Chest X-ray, AP view. Patient: 64 years old, sex M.
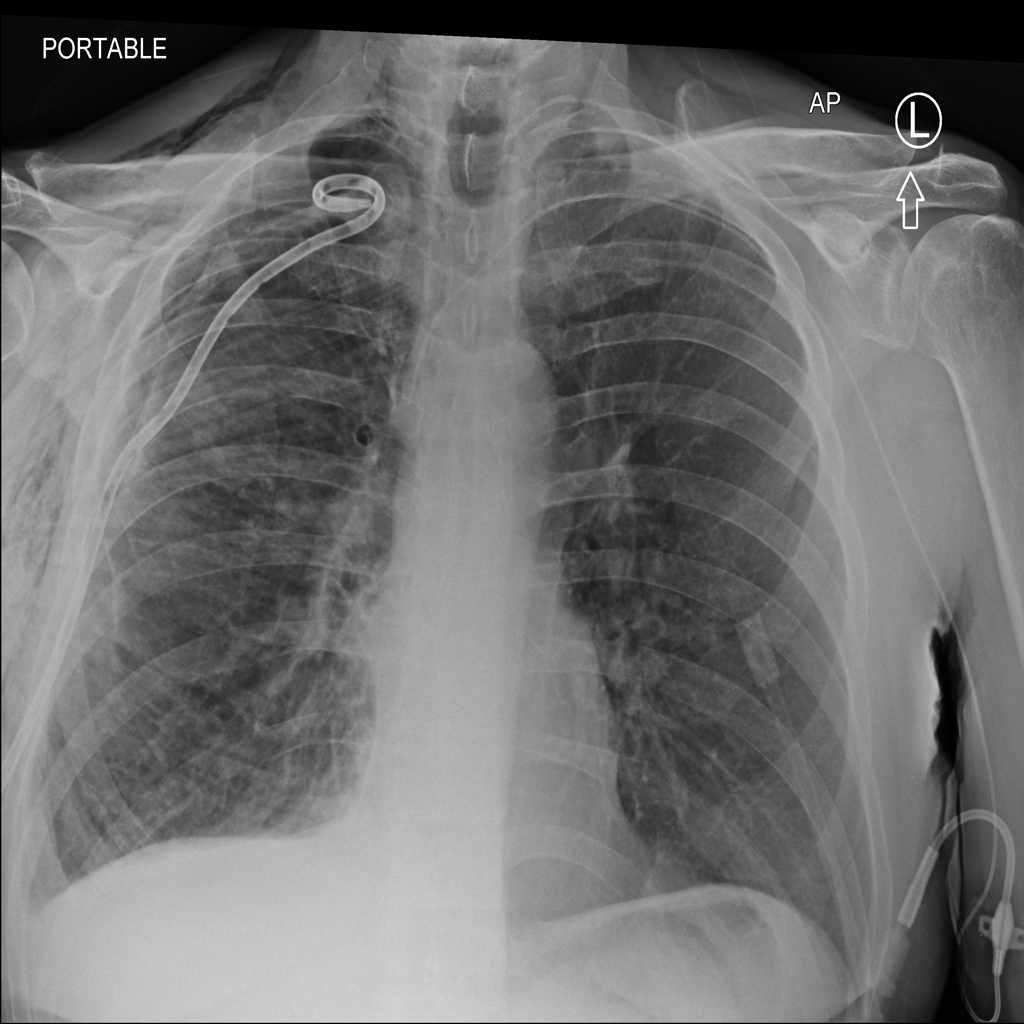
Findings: Pneumothorax